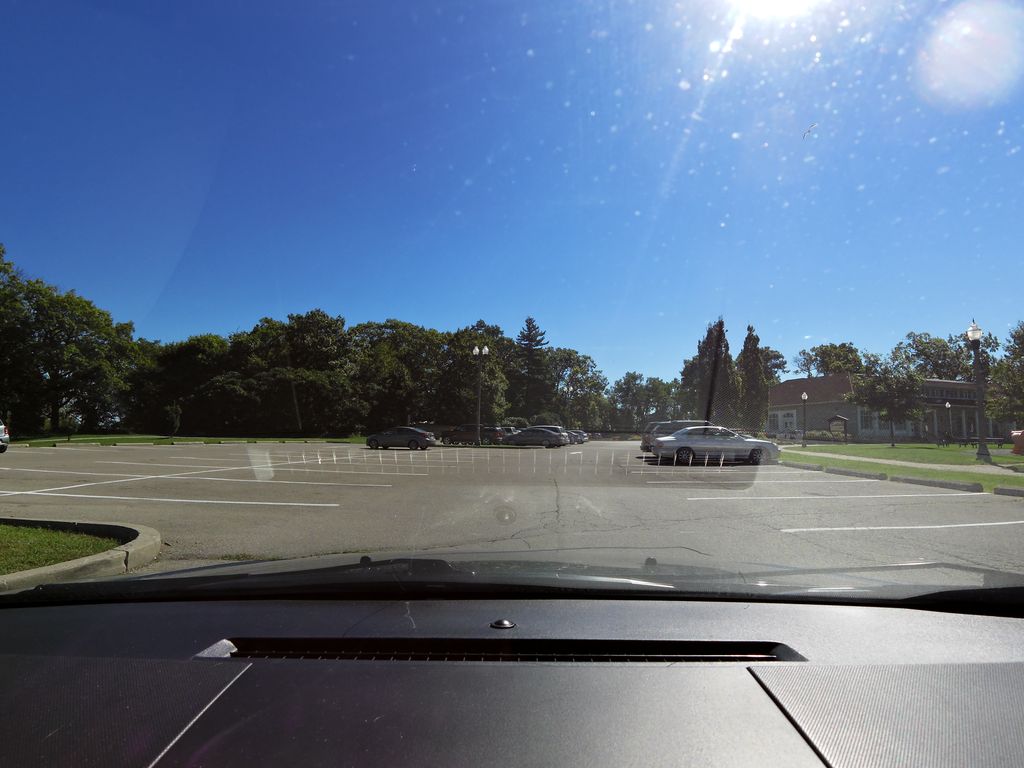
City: hamilton